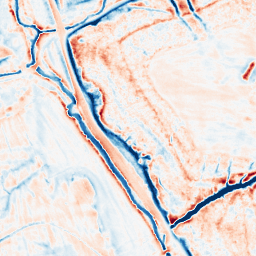
Category: edge_preserving
Decomposition family: anisotropic_diffusion
Decomposition parameters: iterations: 50
kappa: 10
gamma: 0.15
Upsampling method: cubic_mitchell
Upsampling parameters: scale: 2
Upsampling scale: 2